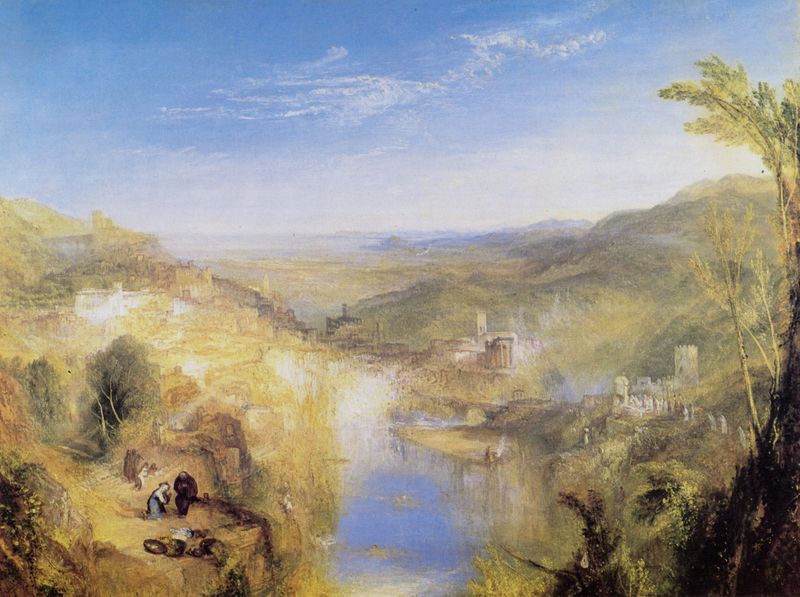
Titel: Modernes Italien: das Pifferari
Künstler: William Turner
Standort: Glasgow
Institution: Art Gallery and Museum
Schlagwörter: baum, berg, blau, dunkel, felsen, gemälde, himmel, mann, meer, schatten, wasser, weiß, wolken, bäume, fluss, gelb, grün, impressionismus, landschaft, menschen, ocker, see, stadt, teich, ufer, wäsche, äste, braun, bunt, frankreich, frau, grau, hell, licht, pastell, schwarz, säulen, vordergrund, ausblick, gebäude, haus, wiese, wolke, beige, leute, architektur, mensch, rahmen, steine, ebene, flusslauf, gräser, horizont, horizontlinie, häuser, hügel, natur, schilf, spiegelung, weide, weite, wind, zweige, büsche, gewässer, kirche, sonne, land, gold, paar, tal, anhöhe, turm, sommer, liegen, umrisse, italien, ort, abhang, mittag, berge, gebirge, zug, dorf, mauer, schlucht, rast, vogelperspektive, figuren, turner, vorsprung, blue, zinnen, unscharf, panorama, burg, türme, draufsicht, festung, flussgestade, flusslandschaft, traum, knien, ruinen, beten, gebet, verschwommen, verwischt, jesus, hügelig, ländlich, mauern, schloß, romantisch, wanderer, landscape, mönch, stadtmauer, prozession, spiegelungen, tempel, felsvorsprung, river, schüsseln, bitte, kurvig, schlösser, bauten, lagune, burgen, pastorale, flussufer, luftig, zedern, pilger, horizonz, andschaft, träumerisch, william turner, milchig, blautopf, bäusche, wasserspiegelunge, weichzeichnung, fliß, rheinlandschaft, stadt b